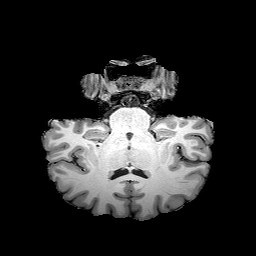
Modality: T1w
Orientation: sagittal
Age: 30
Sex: male
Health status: healthy